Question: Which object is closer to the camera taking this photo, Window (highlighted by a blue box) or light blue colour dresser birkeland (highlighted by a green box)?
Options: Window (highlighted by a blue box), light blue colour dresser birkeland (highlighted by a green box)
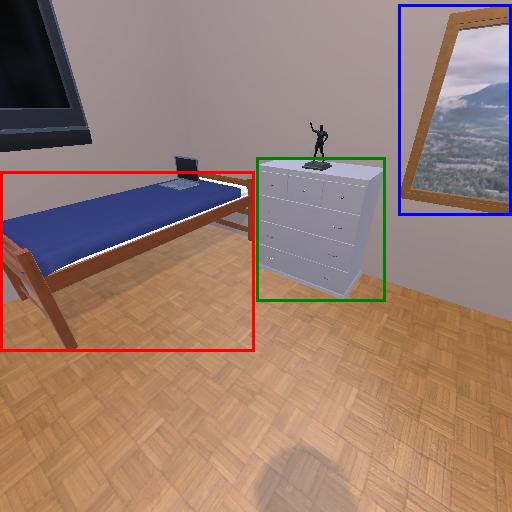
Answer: Window (highlighted by a blue box)